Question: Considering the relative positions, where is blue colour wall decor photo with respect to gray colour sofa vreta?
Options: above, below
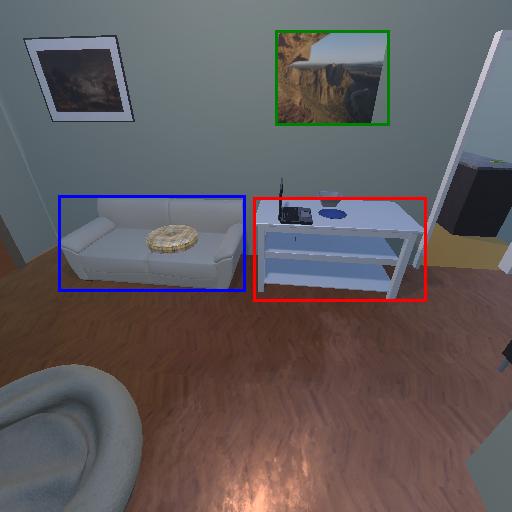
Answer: above